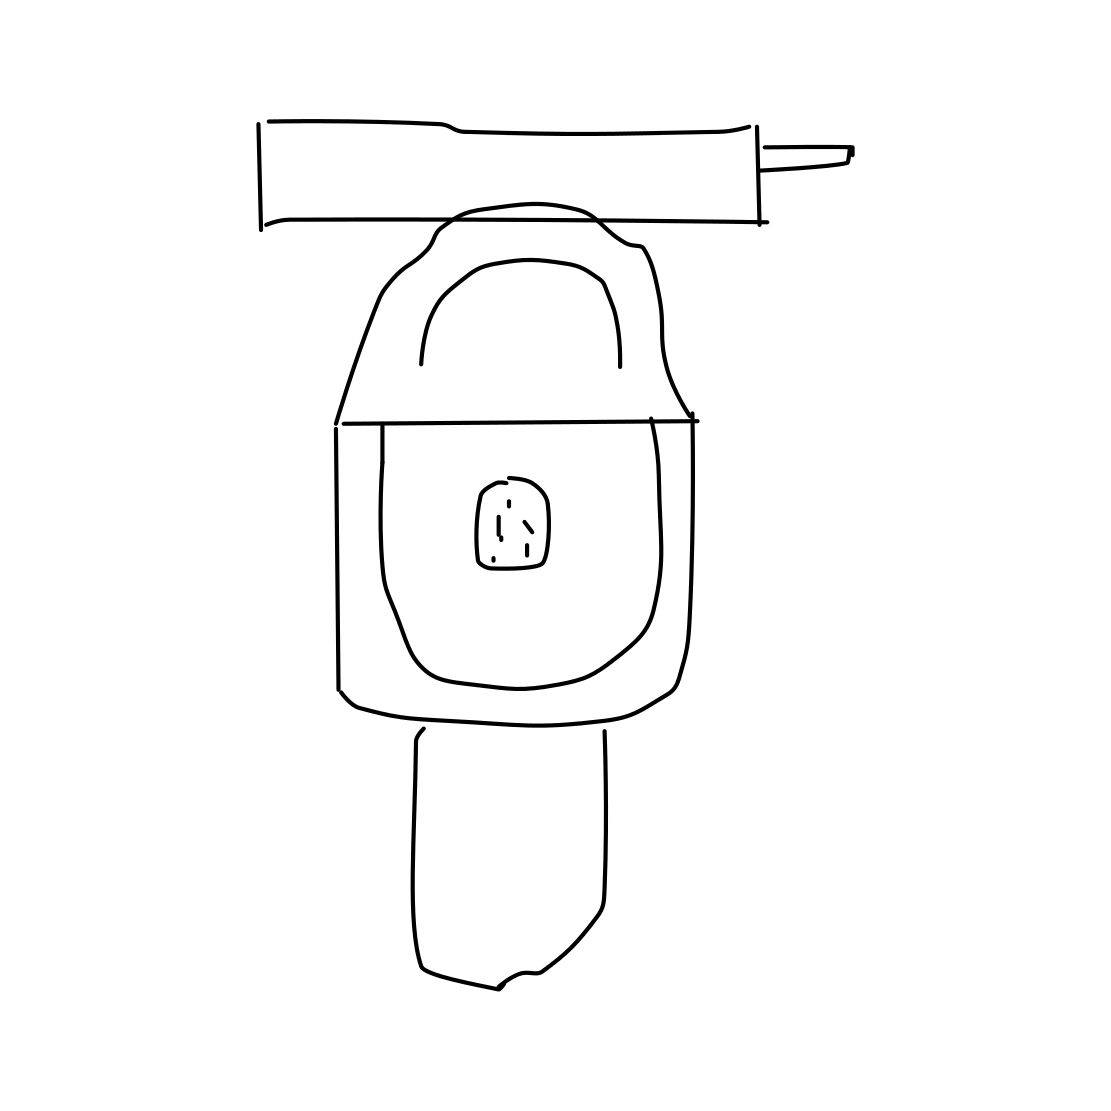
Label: toilet